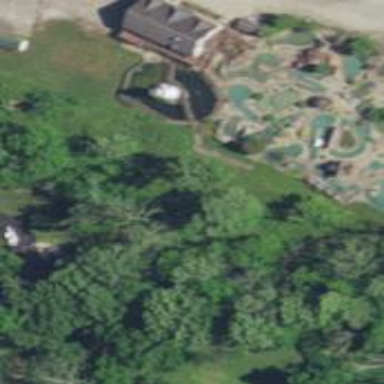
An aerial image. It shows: Miniature golf leisure land.